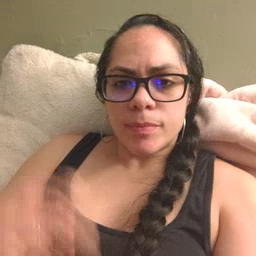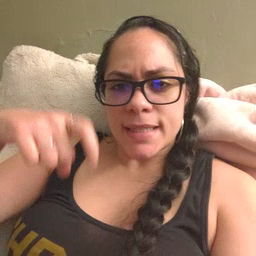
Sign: time